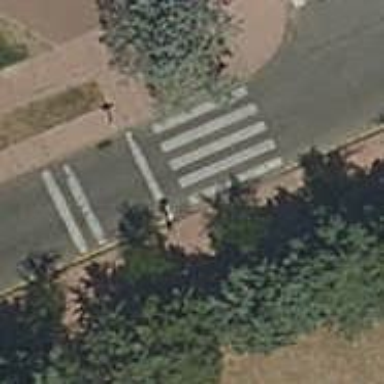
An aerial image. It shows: Uncontrolled zebra crossing on the road.